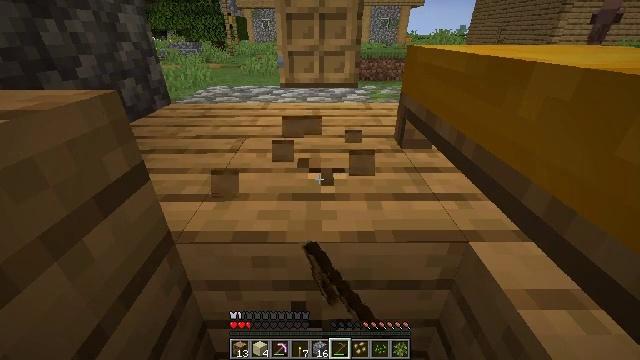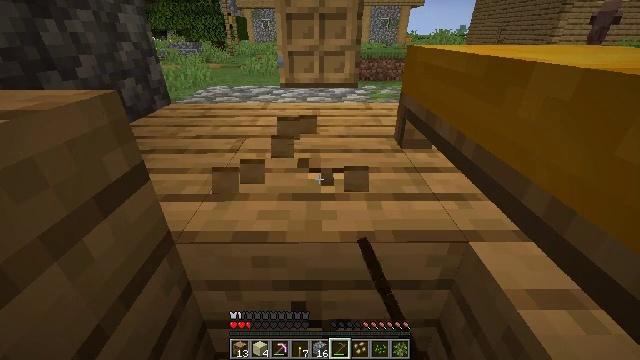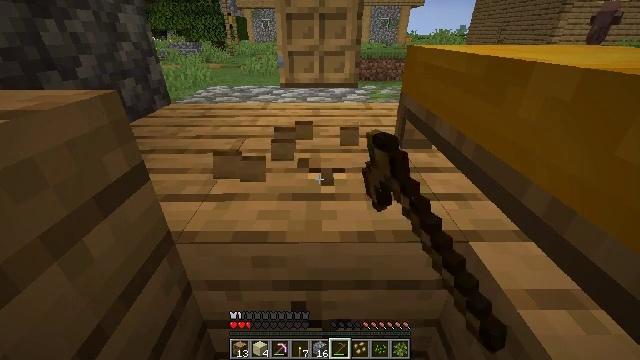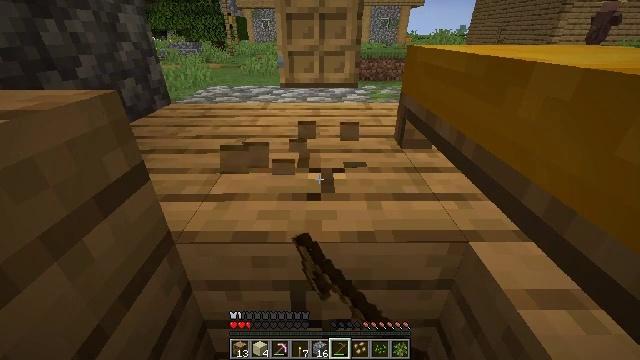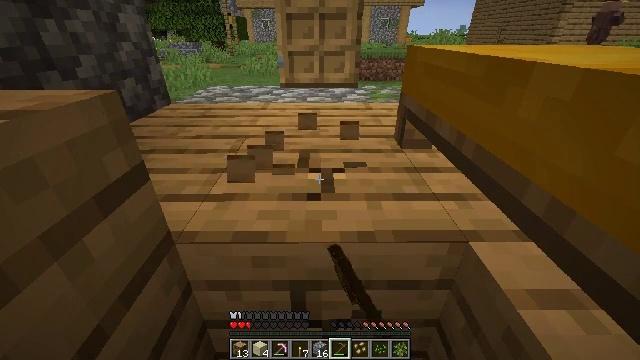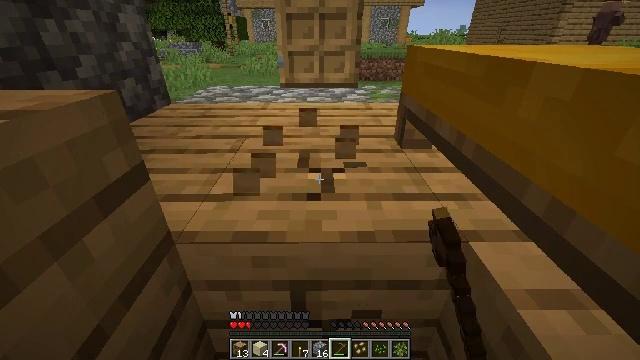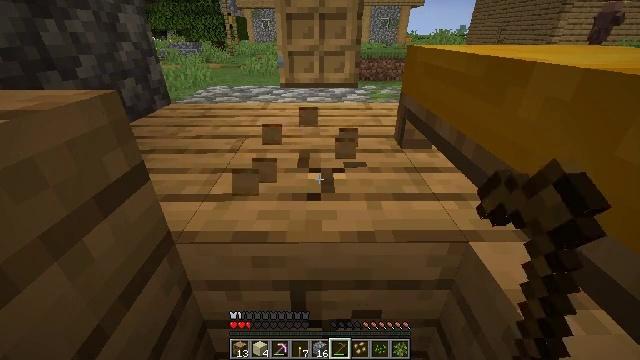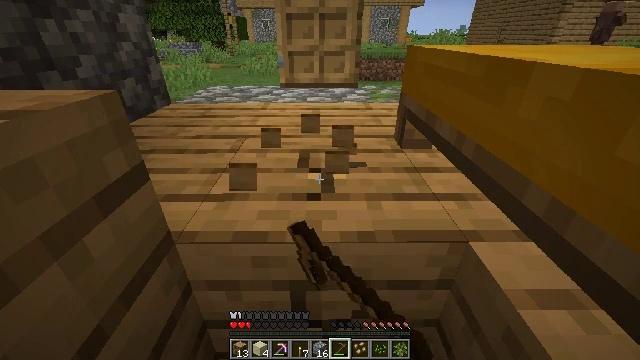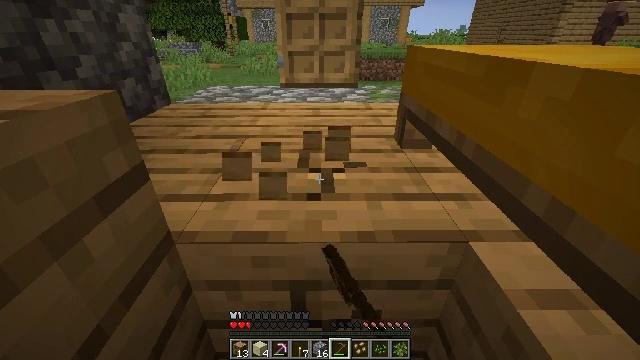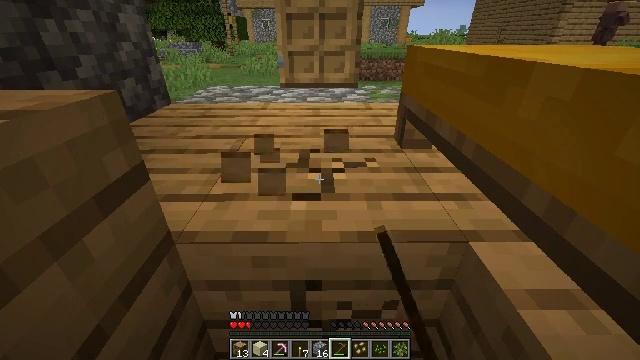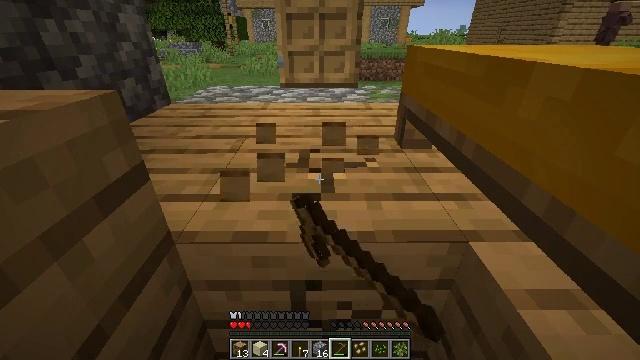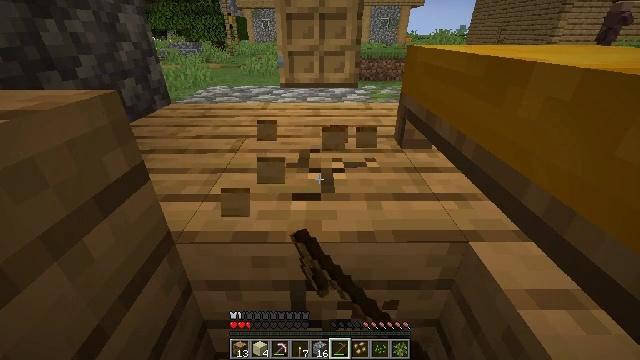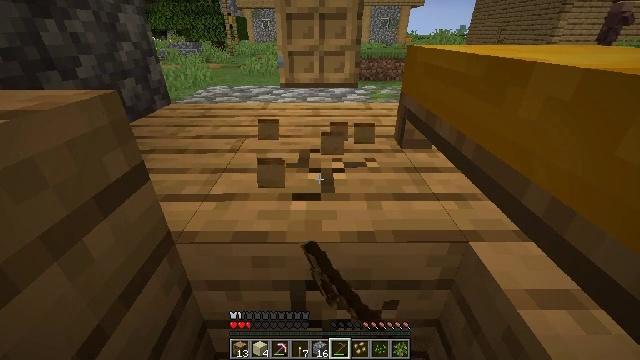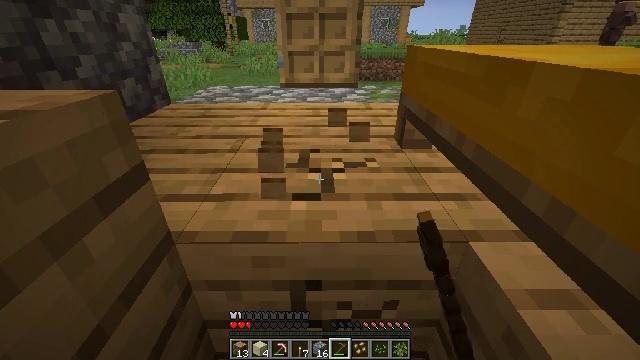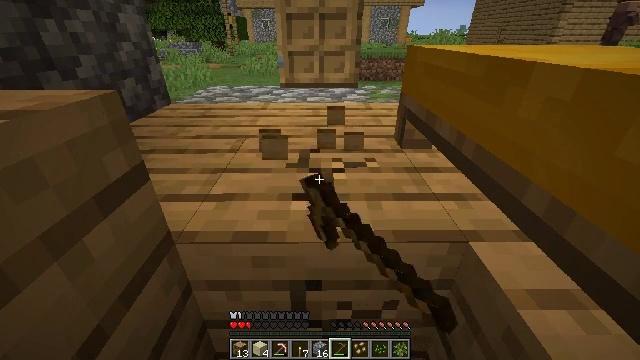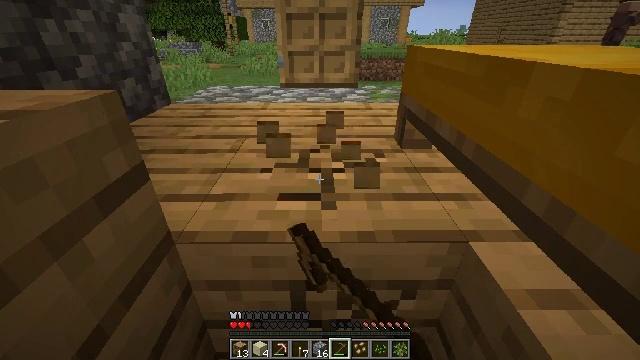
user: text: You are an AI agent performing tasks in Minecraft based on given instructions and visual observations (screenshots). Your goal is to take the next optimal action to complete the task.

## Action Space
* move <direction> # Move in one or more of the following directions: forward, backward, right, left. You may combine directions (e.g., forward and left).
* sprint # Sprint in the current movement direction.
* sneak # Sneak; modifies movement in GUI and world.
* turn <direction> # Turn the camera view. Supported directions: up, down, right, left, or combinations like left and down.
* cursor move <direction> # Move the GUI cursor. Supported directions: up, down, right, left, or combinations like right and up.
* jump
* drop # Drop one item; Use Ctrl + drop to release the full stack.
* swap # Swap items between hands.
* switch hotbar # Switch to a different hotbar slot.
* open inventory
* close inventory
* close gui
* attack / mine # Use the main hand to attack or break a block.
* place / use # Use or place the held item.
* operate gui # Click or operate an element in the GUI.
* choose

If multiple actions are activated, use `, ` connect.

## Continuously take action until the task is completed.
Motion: motion action
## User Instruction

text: Retrieve oak planks from the wooden block.
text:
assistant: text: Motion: attack / mine
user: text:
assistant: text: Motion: attack / mine
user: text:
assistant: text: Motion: attack / mine
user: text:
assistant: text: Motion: attack / mine
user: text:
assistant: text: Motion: attack / mine
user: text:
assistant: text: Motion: attack / mine
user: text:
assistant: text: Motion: attack / mine
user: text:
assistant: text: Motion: attack / mine
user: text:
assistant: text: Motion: attack / mine
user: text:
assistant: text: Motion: attack / mine
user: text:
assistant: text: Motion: attack / mine
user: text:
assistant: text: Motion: attack / mine
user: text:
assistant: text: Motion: attack / mine
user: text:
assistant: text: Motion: attack / mine
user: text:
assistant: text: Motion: attack / mine
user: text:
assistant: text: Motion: attack / mine
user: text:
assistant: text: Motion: attack / mine
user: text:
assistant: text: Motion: attack / mine
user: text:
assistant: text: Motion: attack / mine
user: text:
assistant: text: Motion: attack / mine
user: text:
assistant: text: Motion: attack / mine
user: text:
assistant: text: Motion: attack / mine
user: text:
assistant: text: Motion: attack / mine
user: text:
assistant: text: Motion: attack / mine
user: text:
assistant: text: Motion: attack / mine
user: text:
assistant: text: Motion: attack / mine
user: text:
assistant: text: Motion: attack / mine
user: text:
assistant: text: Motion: attack / mine
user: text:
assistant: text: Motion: attack / mine
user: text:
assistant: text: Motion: attack / mine